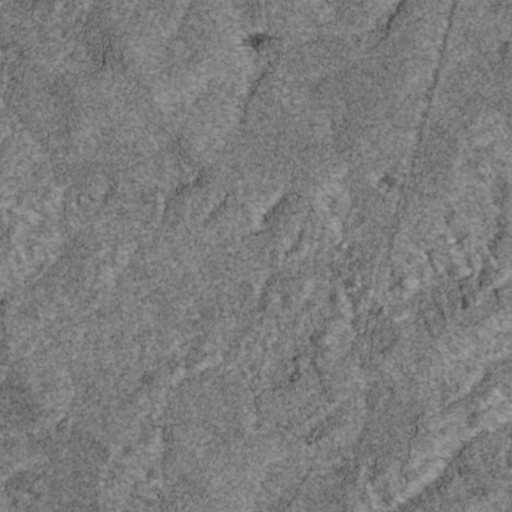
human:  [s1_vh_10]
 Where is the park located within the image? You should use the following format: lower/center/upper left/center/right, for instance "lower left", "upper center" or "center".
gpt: The park is located in the upper right of the image.
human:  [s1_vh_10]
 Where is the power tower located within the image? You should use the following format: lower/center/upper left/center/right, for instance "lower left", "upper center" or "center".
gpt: There is no power tower in the image.

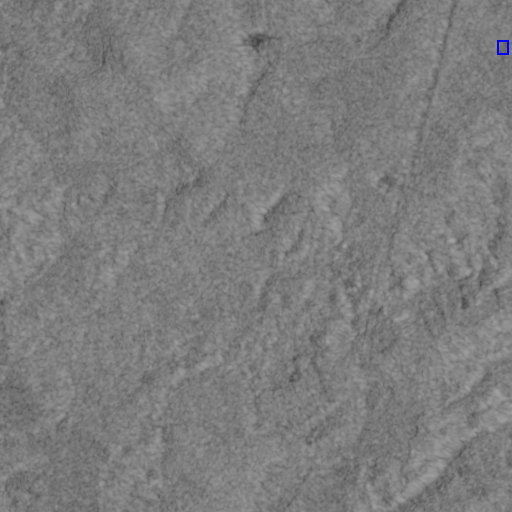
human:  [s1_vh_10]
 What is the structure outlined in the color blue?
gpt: The structure outlined in blue is a park.
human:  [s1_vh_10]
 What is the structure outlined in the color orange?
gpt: There is no orange outline.